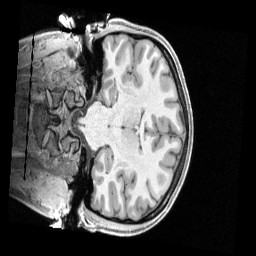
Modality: T1w
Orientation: coronal
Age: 22
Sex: female
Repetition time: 2.4 s
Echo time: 0.00222 s